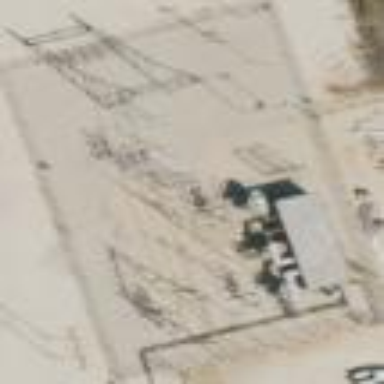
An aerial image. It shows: Industrial substation surrounded by fence.